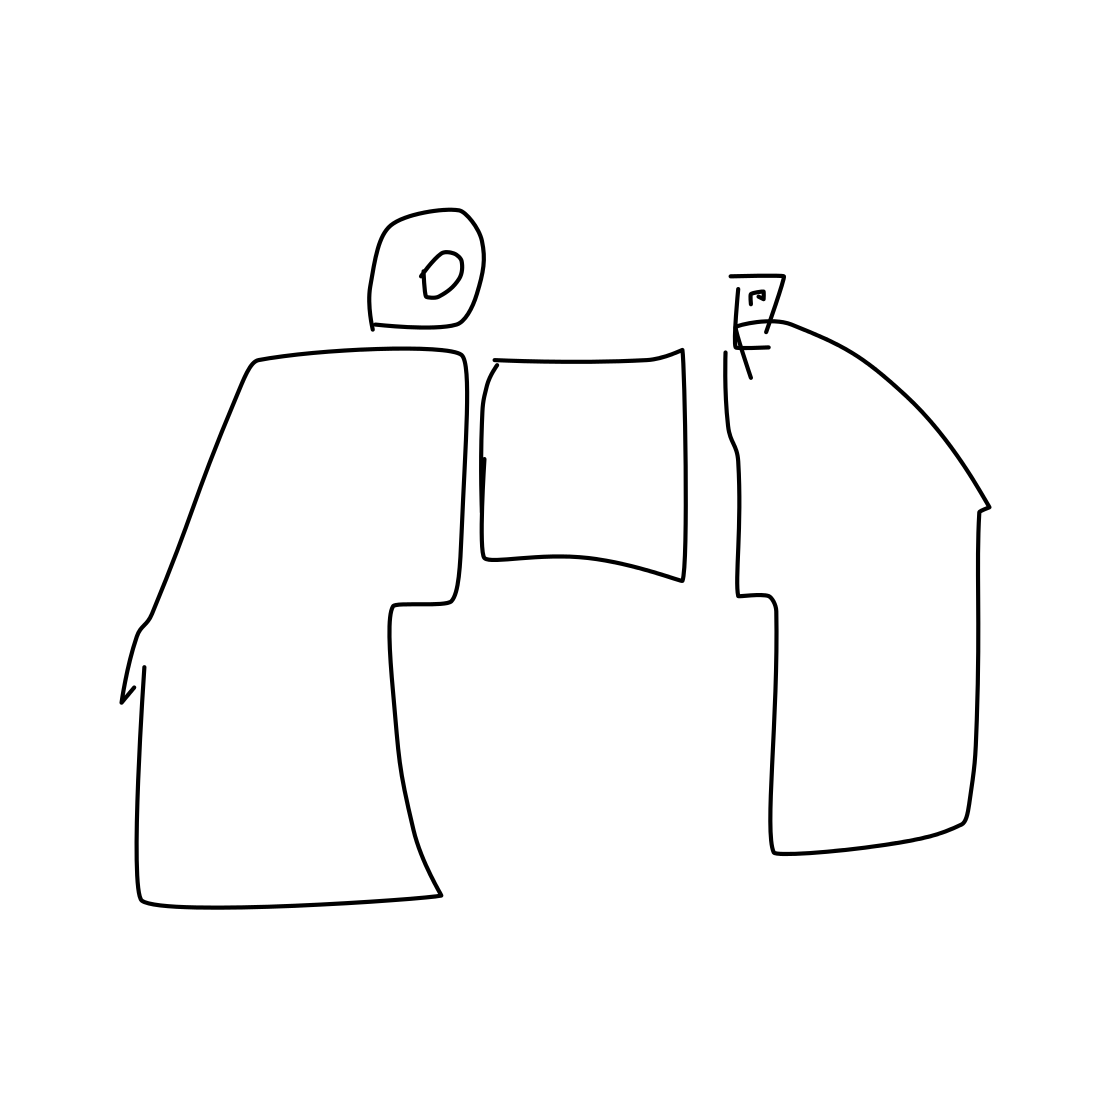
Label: binoculars